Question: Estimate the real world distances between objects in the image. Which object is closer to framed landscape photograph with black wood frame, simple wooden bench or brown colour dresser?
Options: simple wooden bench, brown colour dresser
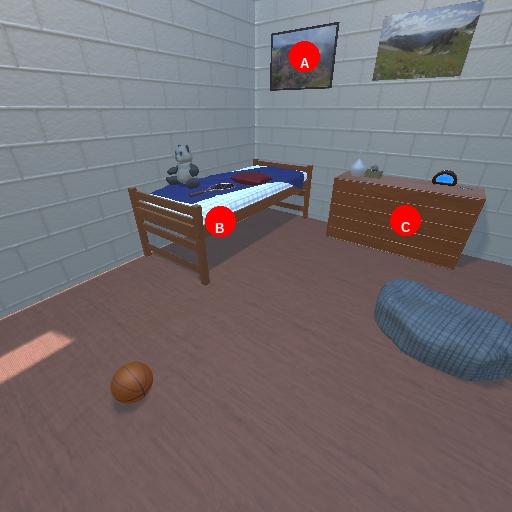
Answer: simple wooden bench